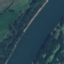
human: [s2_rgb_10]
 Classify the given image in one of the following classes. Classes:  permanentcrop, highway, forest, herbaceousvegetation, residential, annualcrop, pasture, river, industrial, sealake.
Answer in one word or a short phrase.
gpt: River